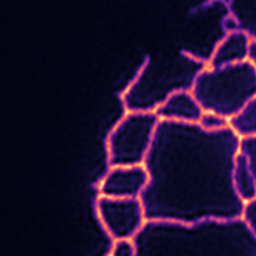
Label: Super-resolution ER image